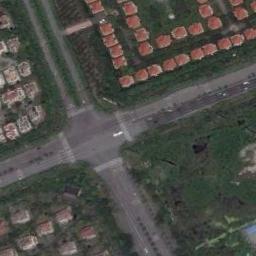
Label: intersection